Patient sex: M
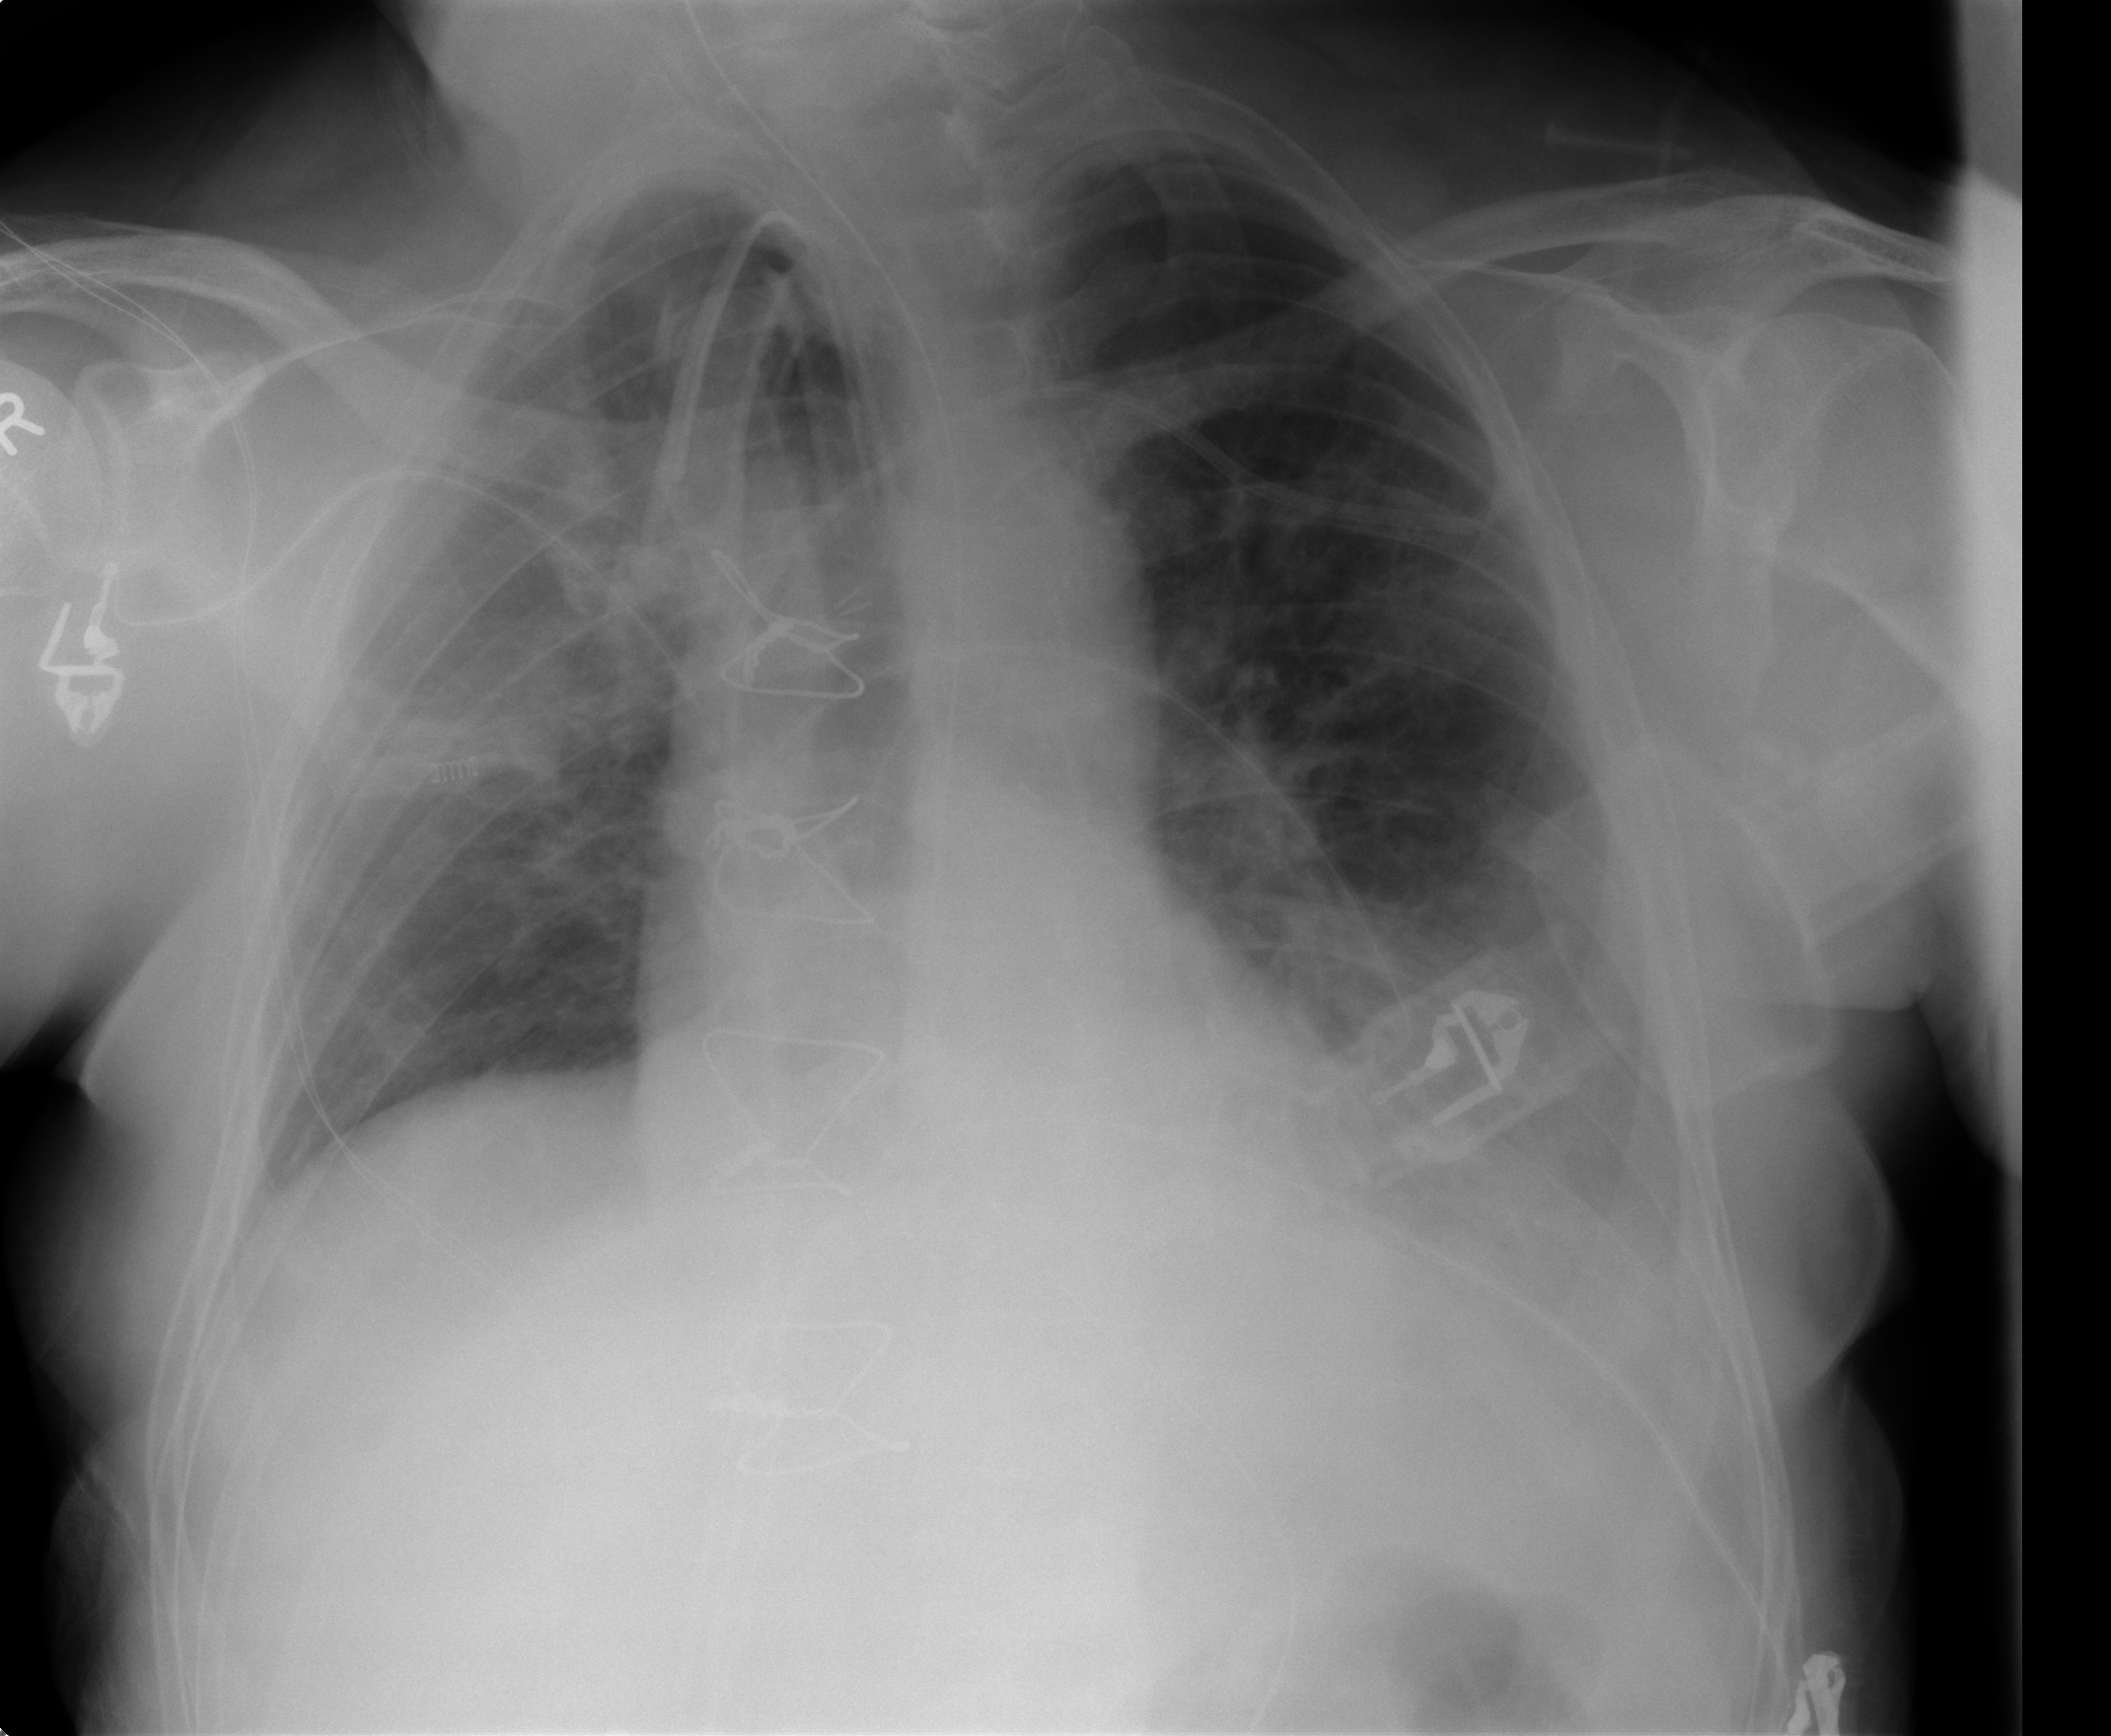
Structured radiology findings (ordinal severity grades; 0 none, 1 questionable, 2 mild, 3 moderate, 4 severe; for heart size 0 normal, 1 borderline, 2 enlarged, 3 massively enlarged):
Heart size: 0
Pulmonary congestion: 2
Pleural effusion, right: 0
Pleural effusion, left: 2
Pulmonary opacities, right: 3
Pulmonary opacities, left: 2
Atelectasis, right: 2
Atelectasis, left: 2